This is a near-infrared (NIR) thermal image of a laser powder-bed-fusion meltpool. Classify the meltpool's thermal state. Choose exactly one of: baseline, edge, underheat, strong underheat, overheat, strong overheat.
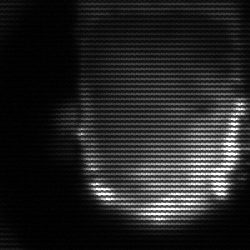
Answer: baseline